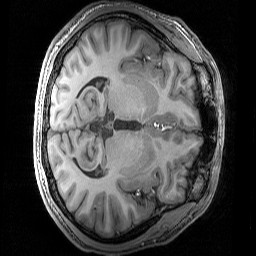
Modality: T1w
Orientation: axial
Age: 23
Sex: male
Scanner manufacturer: siemens
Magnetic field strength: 3 T
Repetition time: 2.3 s
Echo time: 0.00344 s